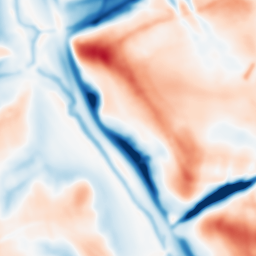
Category: multiscale
Decomposition family: dog_multiscale
Decomposition parameters: sigma_ratio: 2
n_scales: 3
base_sigma: 2
Upsampling method: quadratic
Upsampling parameters: scale: 2
Upsampling scale: 2